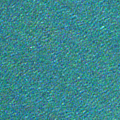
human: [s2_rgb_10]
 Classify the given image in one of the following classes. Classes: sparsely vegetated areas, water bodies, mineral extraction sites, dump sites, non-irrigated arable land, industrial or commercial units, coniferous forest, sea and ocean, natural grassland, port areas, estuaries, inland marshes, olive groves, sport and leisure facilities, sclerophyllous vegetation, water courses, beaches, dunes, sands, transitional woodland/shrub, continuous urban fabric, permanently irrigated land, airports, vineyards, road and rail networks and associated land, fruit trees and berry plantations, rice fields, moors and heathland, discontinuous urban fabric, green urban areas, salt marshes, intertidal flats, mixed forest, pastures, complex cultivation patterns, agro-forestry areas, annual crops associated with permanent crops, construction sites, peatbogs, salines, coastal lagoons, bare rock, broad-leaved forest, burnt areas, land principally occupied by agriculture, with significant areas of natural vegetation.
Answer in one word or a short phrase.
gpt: sea and ocean